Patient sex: M
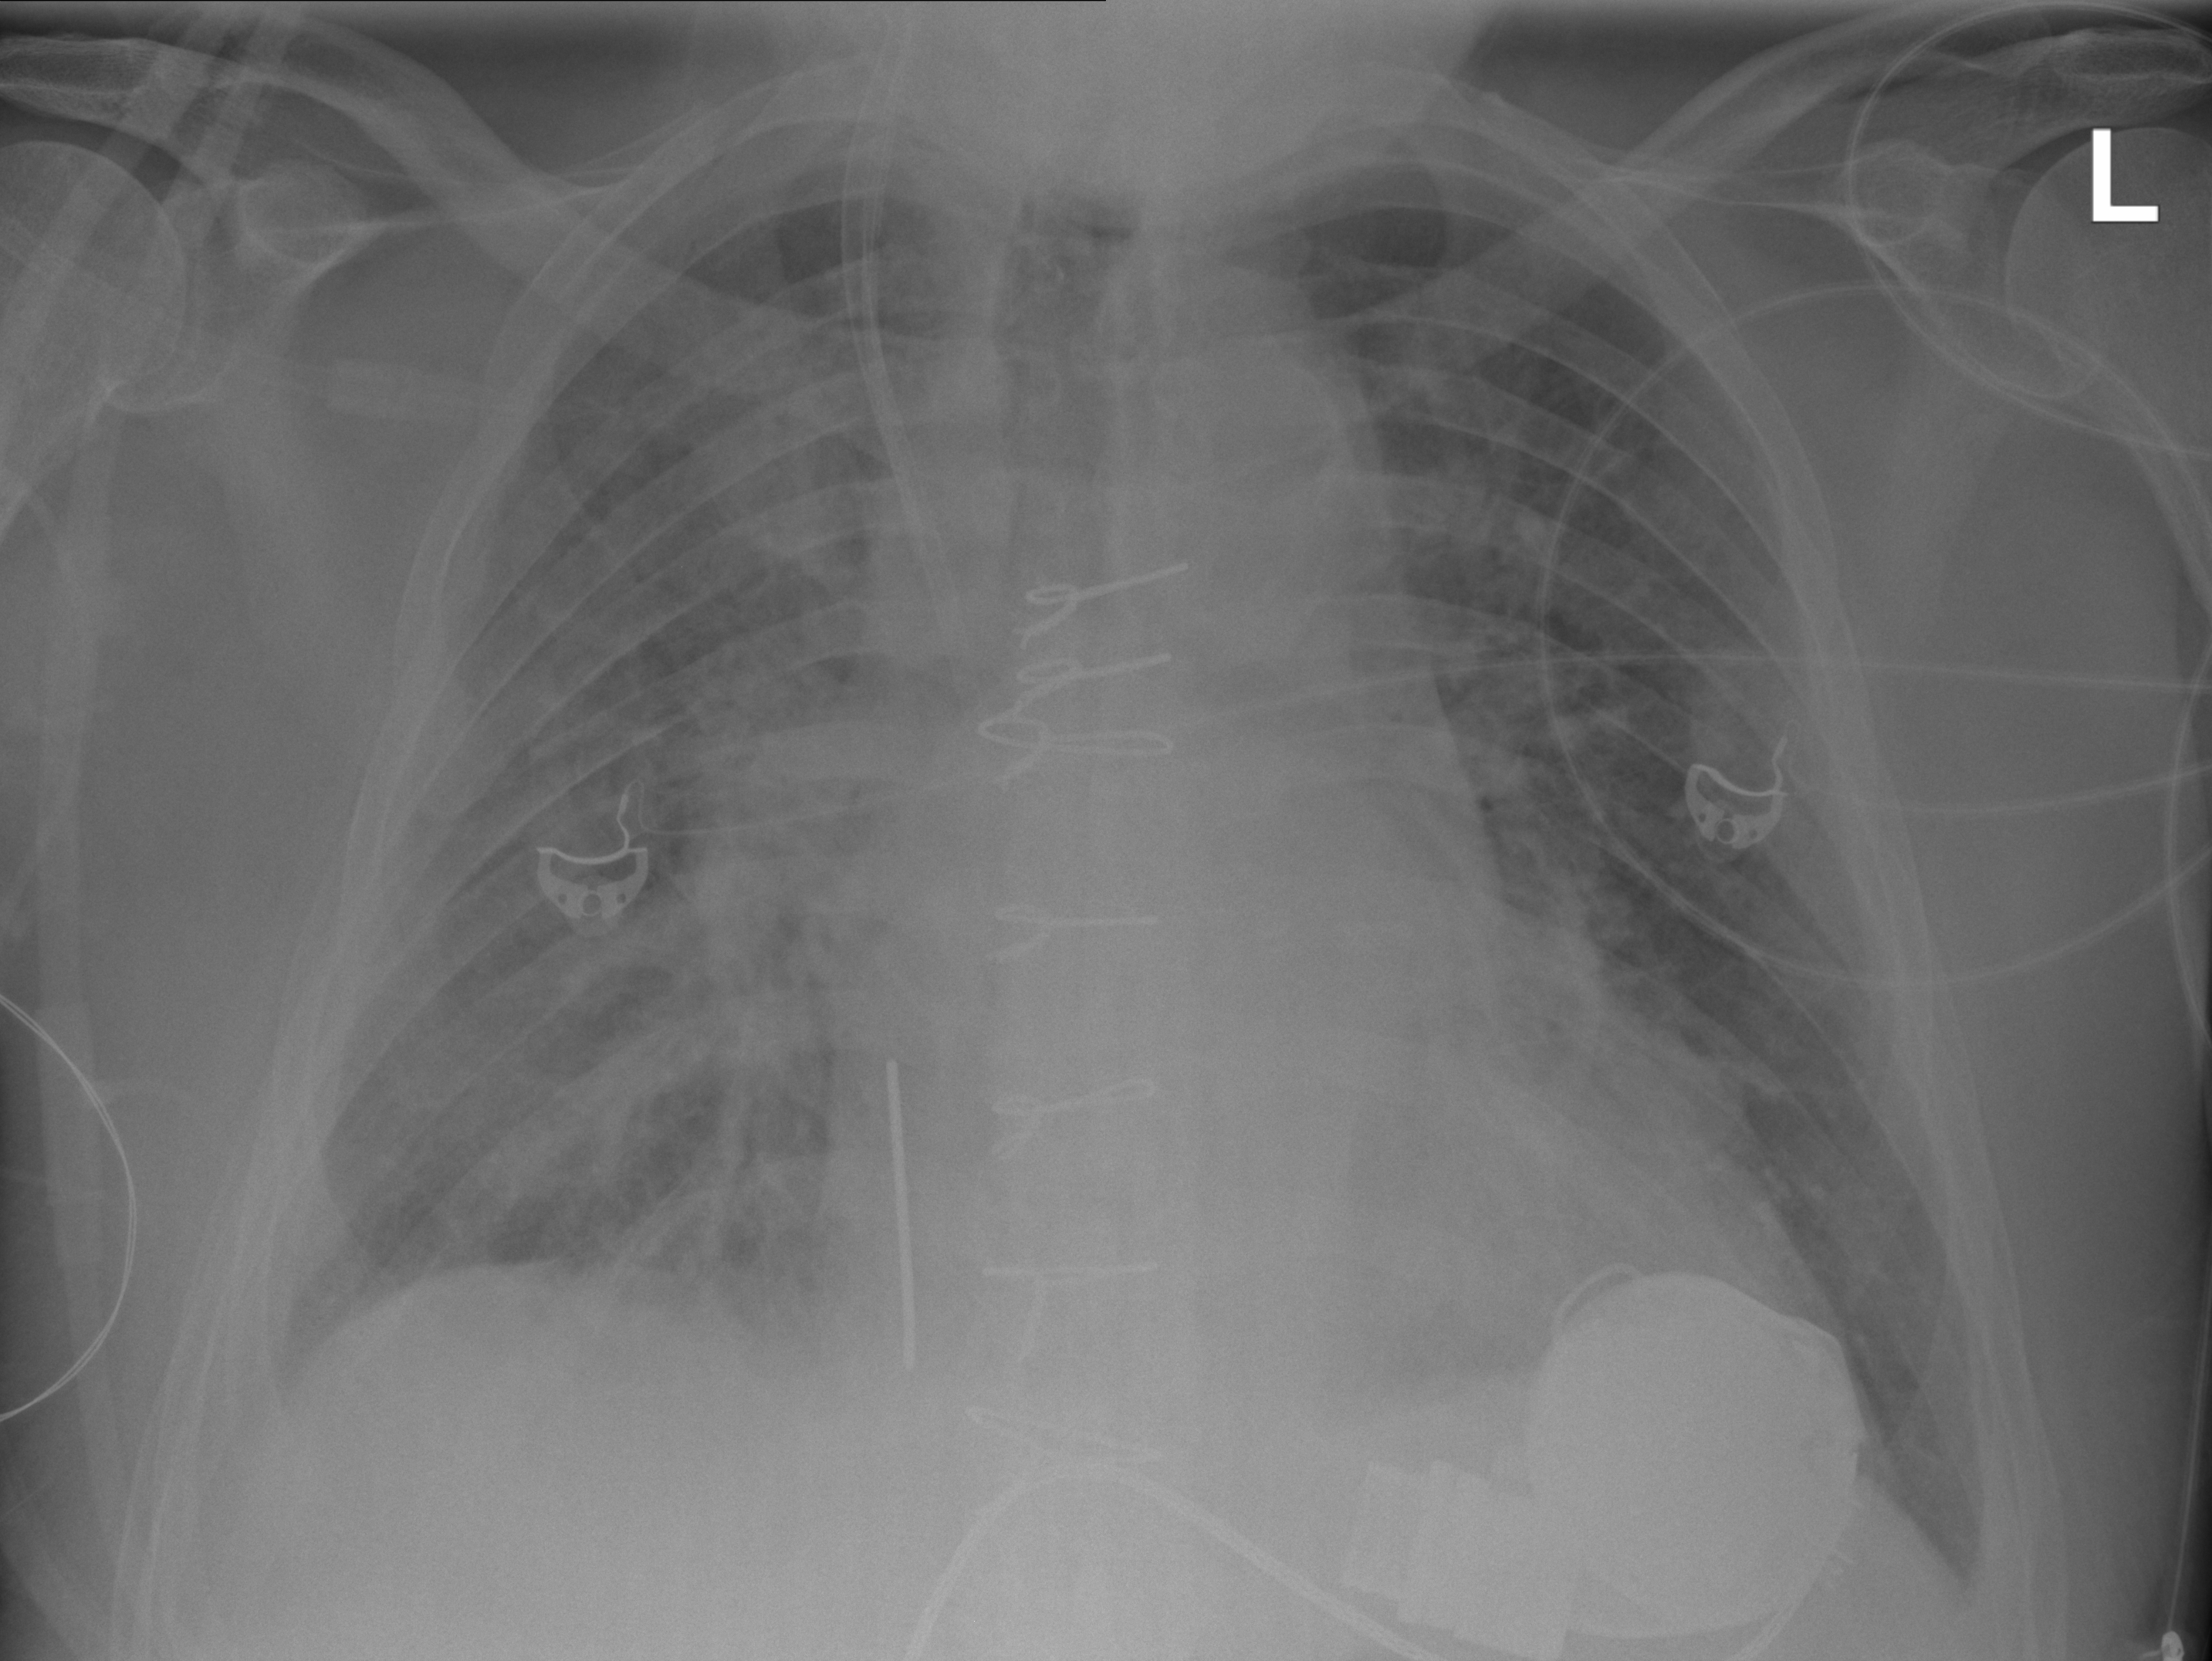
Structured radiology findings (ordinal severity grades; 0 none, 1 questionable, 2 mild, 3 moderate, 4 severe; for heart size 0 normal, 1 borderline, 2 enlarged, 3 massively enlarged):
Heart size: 2
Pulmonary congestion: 2
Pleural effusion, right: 0
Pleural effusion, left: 0
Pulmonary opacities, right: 3
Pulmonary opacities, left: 2
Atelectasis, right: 2
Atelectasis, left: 0